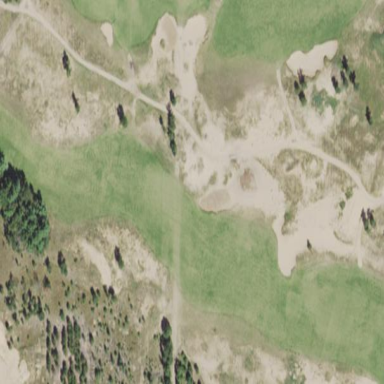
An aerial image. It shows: Golf bunker filled with natural sand.